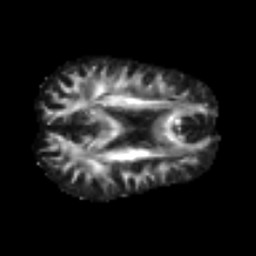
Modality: FA
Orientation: axial
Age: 33
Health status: ill
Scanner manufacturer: philips
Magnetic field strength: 3 T
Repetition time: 9 s
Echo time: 0.127 s